Question: I tried to override 'connectionstring' in Azure portal with this connection :
'''
Server=tcp:server.database.windows.net,1433;Database=mydatabase;User ID=username@server;Password=xxxxxx;Trusted_Connection=False;Encrypt=True;Connection Timeout=30;
'''
It gives me an error 'Keyword not supported: 'server'' and when I tried it as:
'''
metadata=res://*/DataAccess.MyDataBase.csdl|res://*/DataAccess.MyDataBase.ssdl|res://*/DataAccess.MyDataBase.msl;provider=System.Data.SqlClient;provider connection string="data source=tcp:server.database.windows.net,1433;initial catalog=MyDataBase;persist security info=True;user id=username@server;password=xxxxxx;MultipleActiveResultSets=True;App=EntityFramework""
'''
It gives '"Keyword not supported: 'metadata'.' !!
So what is the exact 'connectionstring' should I write ??
Also I tried all of connection string types as provided in the screenshot.
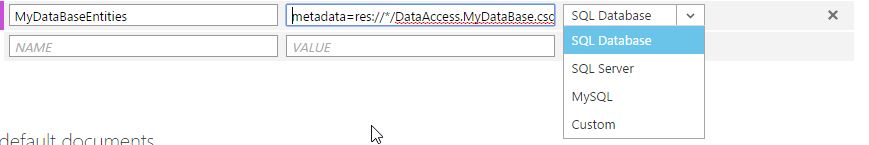
Answer: Ok I found an <URL> relative to my issue, but also I figured out something
of all the connection string should be like
'''
metadata=res://*/DataAccess.MyDataBase.csdl|res://*/DataAccess.MyDataBase.ssdl|res://*/DataAccess.MyDataBase.msl;provider=System.Data.SqlClient;provider connection string="Server=tcp:server.database.windows.net,1433;Database=MyDataBase;User ID=username@server;Password=xxxxxx;Trusted_Connection=False;Encrypt=True;Connection Timeout=30;"
'''
And notice the should be '"' not '&quot;' , Also as Nick said it should be 'Custom' .